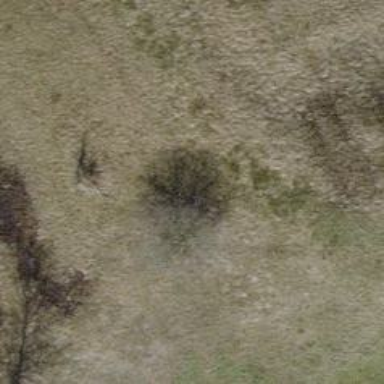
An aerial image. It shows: Shrub in its natural environment.